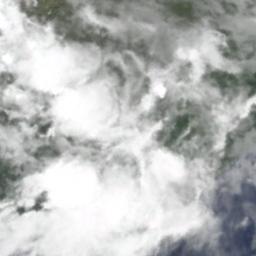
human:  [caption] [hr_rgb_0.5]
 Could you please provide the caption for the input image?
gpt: The white cloud is above green land and blue sea .

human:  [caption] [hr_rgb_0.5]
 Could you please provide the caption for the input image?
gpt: A thick cloud enveloped over the forest .

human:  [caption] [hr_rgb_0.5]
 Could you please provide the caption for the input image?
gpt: Large thick white clouds are above the sea-land junction .

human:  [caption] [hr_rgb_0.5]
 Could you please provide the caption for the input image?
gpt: The cirrus clouds are located above the surface of the sea .

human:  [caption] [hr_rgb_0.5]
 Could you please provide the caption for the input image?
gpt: There are large thick white clouds above a shore .